Question: Imagine moving your mouse left to right across this webpage fragment:

The gray box is a DIV. I want a onMouseOver when mousing into it, and a onMouseOut when exiting it.
What I actually get (left to right):
'''
onMouseOver DIV
onMouseOut DIV
onMouseOver Flag
onMouseOut Flag
onMouseOver DIV
onMouseOut DIV
onMouseOver USA
onMouseOut USA
onMouseOver DIV
onMouseOut DIV
onMouseOver 2
onMouseOut 2
onMouseOver DIV
onMouseOut DIV
'''
Whew!
How can I just get a single onMouseOver and onMouseOut for the container DIV?
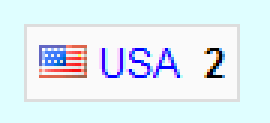
Answer: <URL>.
Although if you feel like using jQuery you can use <URL> events.